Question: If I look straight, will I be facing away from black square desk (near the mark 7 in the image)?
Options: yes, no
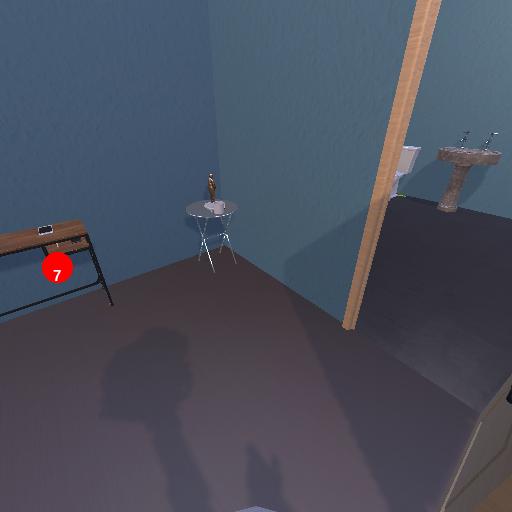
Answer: yes